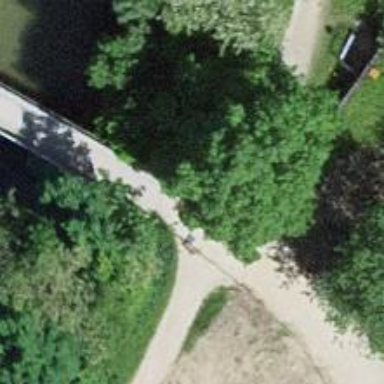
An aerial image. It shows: Concrete footway bridge with dedicated cycle lane.